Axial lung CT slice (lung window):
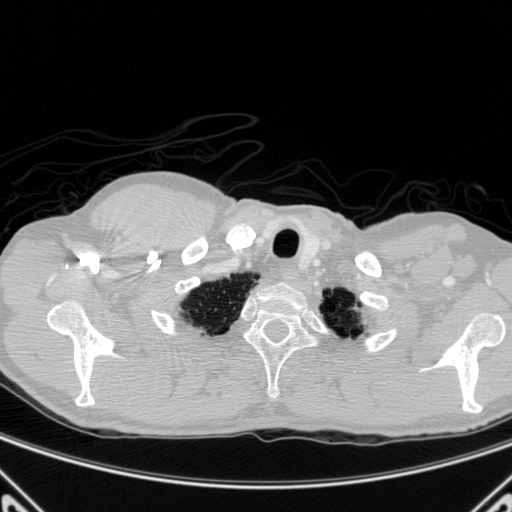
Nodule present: no